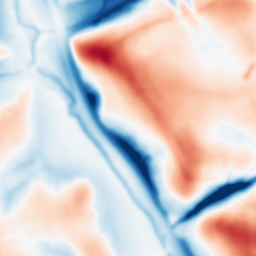
Category: multiscale
Decomposition family: dog
Decomposition parameters: sigma_low: 2
sigma_high: 20
Upsampling method: quadratic
Upsampling parameters: scale: 4
Upsampling scale: 4